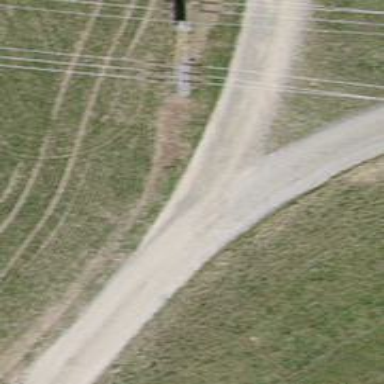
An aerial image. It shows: Power line with three cables.